Question: I need to display 2 sets of content when a table row is hovered.
The pre-hovered state displays generic information in the two target areas <URL> Explanation and [2] Actions.
When user hovers a table row, the Explantation and Actions content are replaced with the relevant content relating to the hovered row.
By way of illustration, this is what I'm looking to achieve:

Thanks for any pointers.
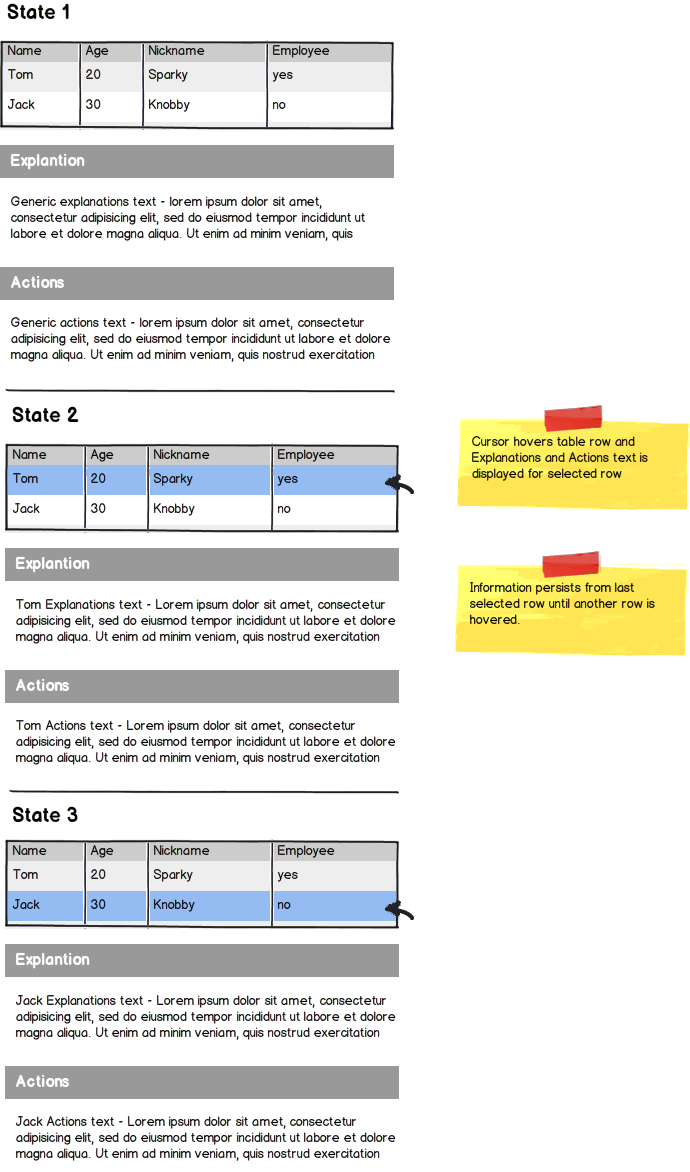
Answer: This could be achieved using the qTip (2) Jquery plugin for tooltips: <URL>
You can have multiple tooltips active, one for the row and one for the cells.
'''
// Create our first tooltip
$('.selector').qtip({
content: 'I'm just one of many tooltips that will render on this element...',
position: {
my: 'top left', at: 'bottom right'
}
})
// Remove the previous tooltips data
.removeData('qtip')
// Create our second tooltip
.qtip({
content: 'I'm just one of many tooltips that will render on this element...',
style: {
classes: 'ui-tooltip-blue'
}
});
'''
Source: <URL>
What I gave you above is just an example. You need to play around with qTip2 to get the wanted effect.